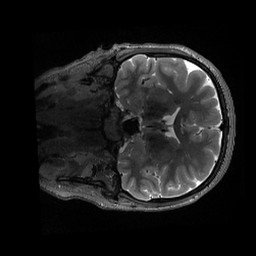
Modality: T2w
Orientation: coronal
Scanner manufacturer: siemens
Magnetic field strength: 3 T
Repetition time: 3.2 s
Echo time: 0.564 s